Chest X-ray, PA view. Patient: 46 years old, sex M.
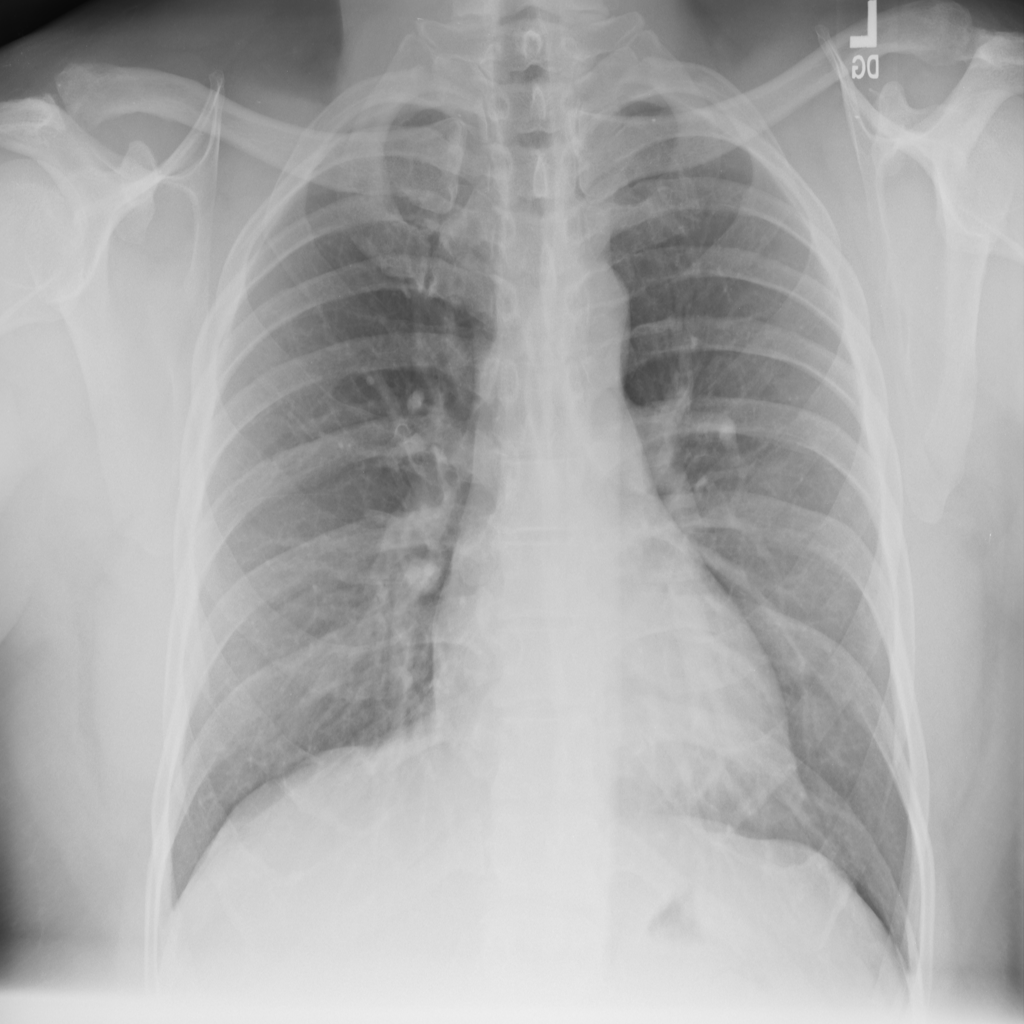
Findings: No Finding